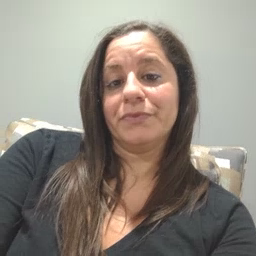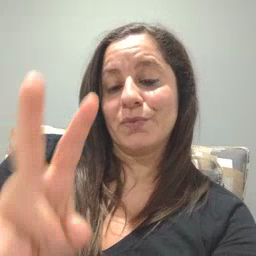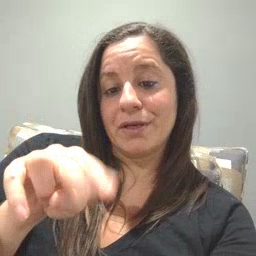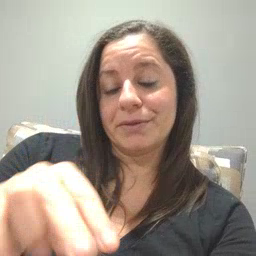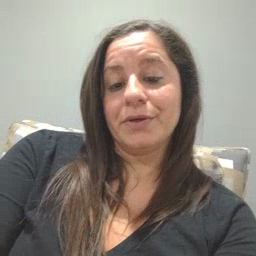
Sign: read